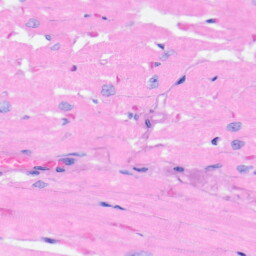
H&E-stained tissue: Heart